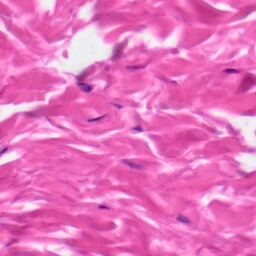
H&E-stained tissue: Skin